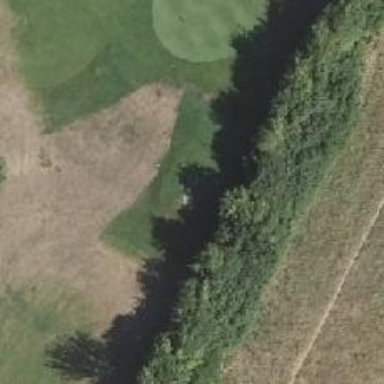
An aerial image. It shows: Golf tee.